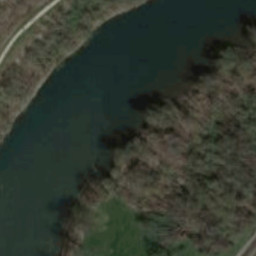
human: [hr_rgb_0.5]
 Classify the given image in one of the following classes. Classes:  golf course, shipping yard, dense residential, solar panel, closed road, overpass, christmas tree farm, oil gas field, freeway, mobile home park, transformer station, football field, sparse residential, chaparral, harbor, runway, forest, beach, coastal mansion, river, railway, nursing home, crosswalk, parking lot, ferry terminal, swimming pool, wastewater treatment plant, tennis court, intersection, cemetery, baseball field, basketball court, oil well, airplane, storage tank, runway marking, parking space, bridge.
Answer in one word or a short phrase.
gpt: river